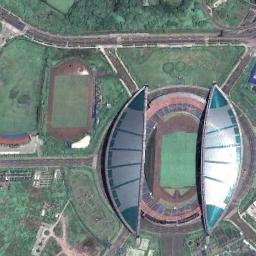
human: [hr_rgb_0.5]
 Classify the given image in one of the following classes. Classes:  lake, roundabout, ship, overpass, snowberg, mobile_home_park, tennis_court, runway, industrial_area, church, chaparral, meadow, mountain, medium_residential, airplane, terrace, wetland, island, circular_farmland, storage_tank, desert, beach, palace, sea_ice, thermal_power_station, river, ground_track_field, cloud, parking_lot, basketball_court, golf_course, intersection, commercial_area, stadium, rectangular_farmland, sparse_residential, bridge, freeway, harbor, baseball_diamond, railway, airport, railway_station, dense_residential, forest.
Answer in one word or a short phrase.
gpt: stadium